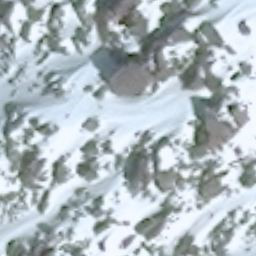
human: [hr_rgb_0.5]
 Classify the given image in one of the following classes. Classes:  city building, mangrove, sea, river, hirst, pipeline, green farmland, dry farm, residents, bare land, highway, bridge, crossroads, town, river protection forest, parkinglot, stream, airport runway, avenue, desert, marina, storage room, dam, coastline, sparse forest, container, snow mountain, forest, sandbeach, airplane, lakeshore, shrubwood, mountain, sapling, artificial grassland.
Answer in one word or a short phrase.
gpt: snow mountain